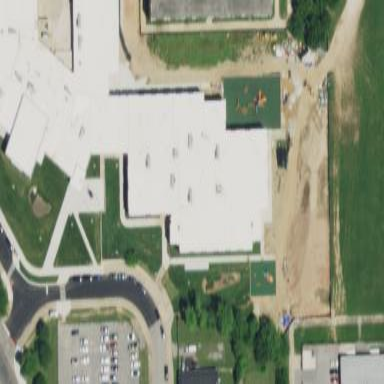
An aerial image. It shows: School building.